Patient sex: F
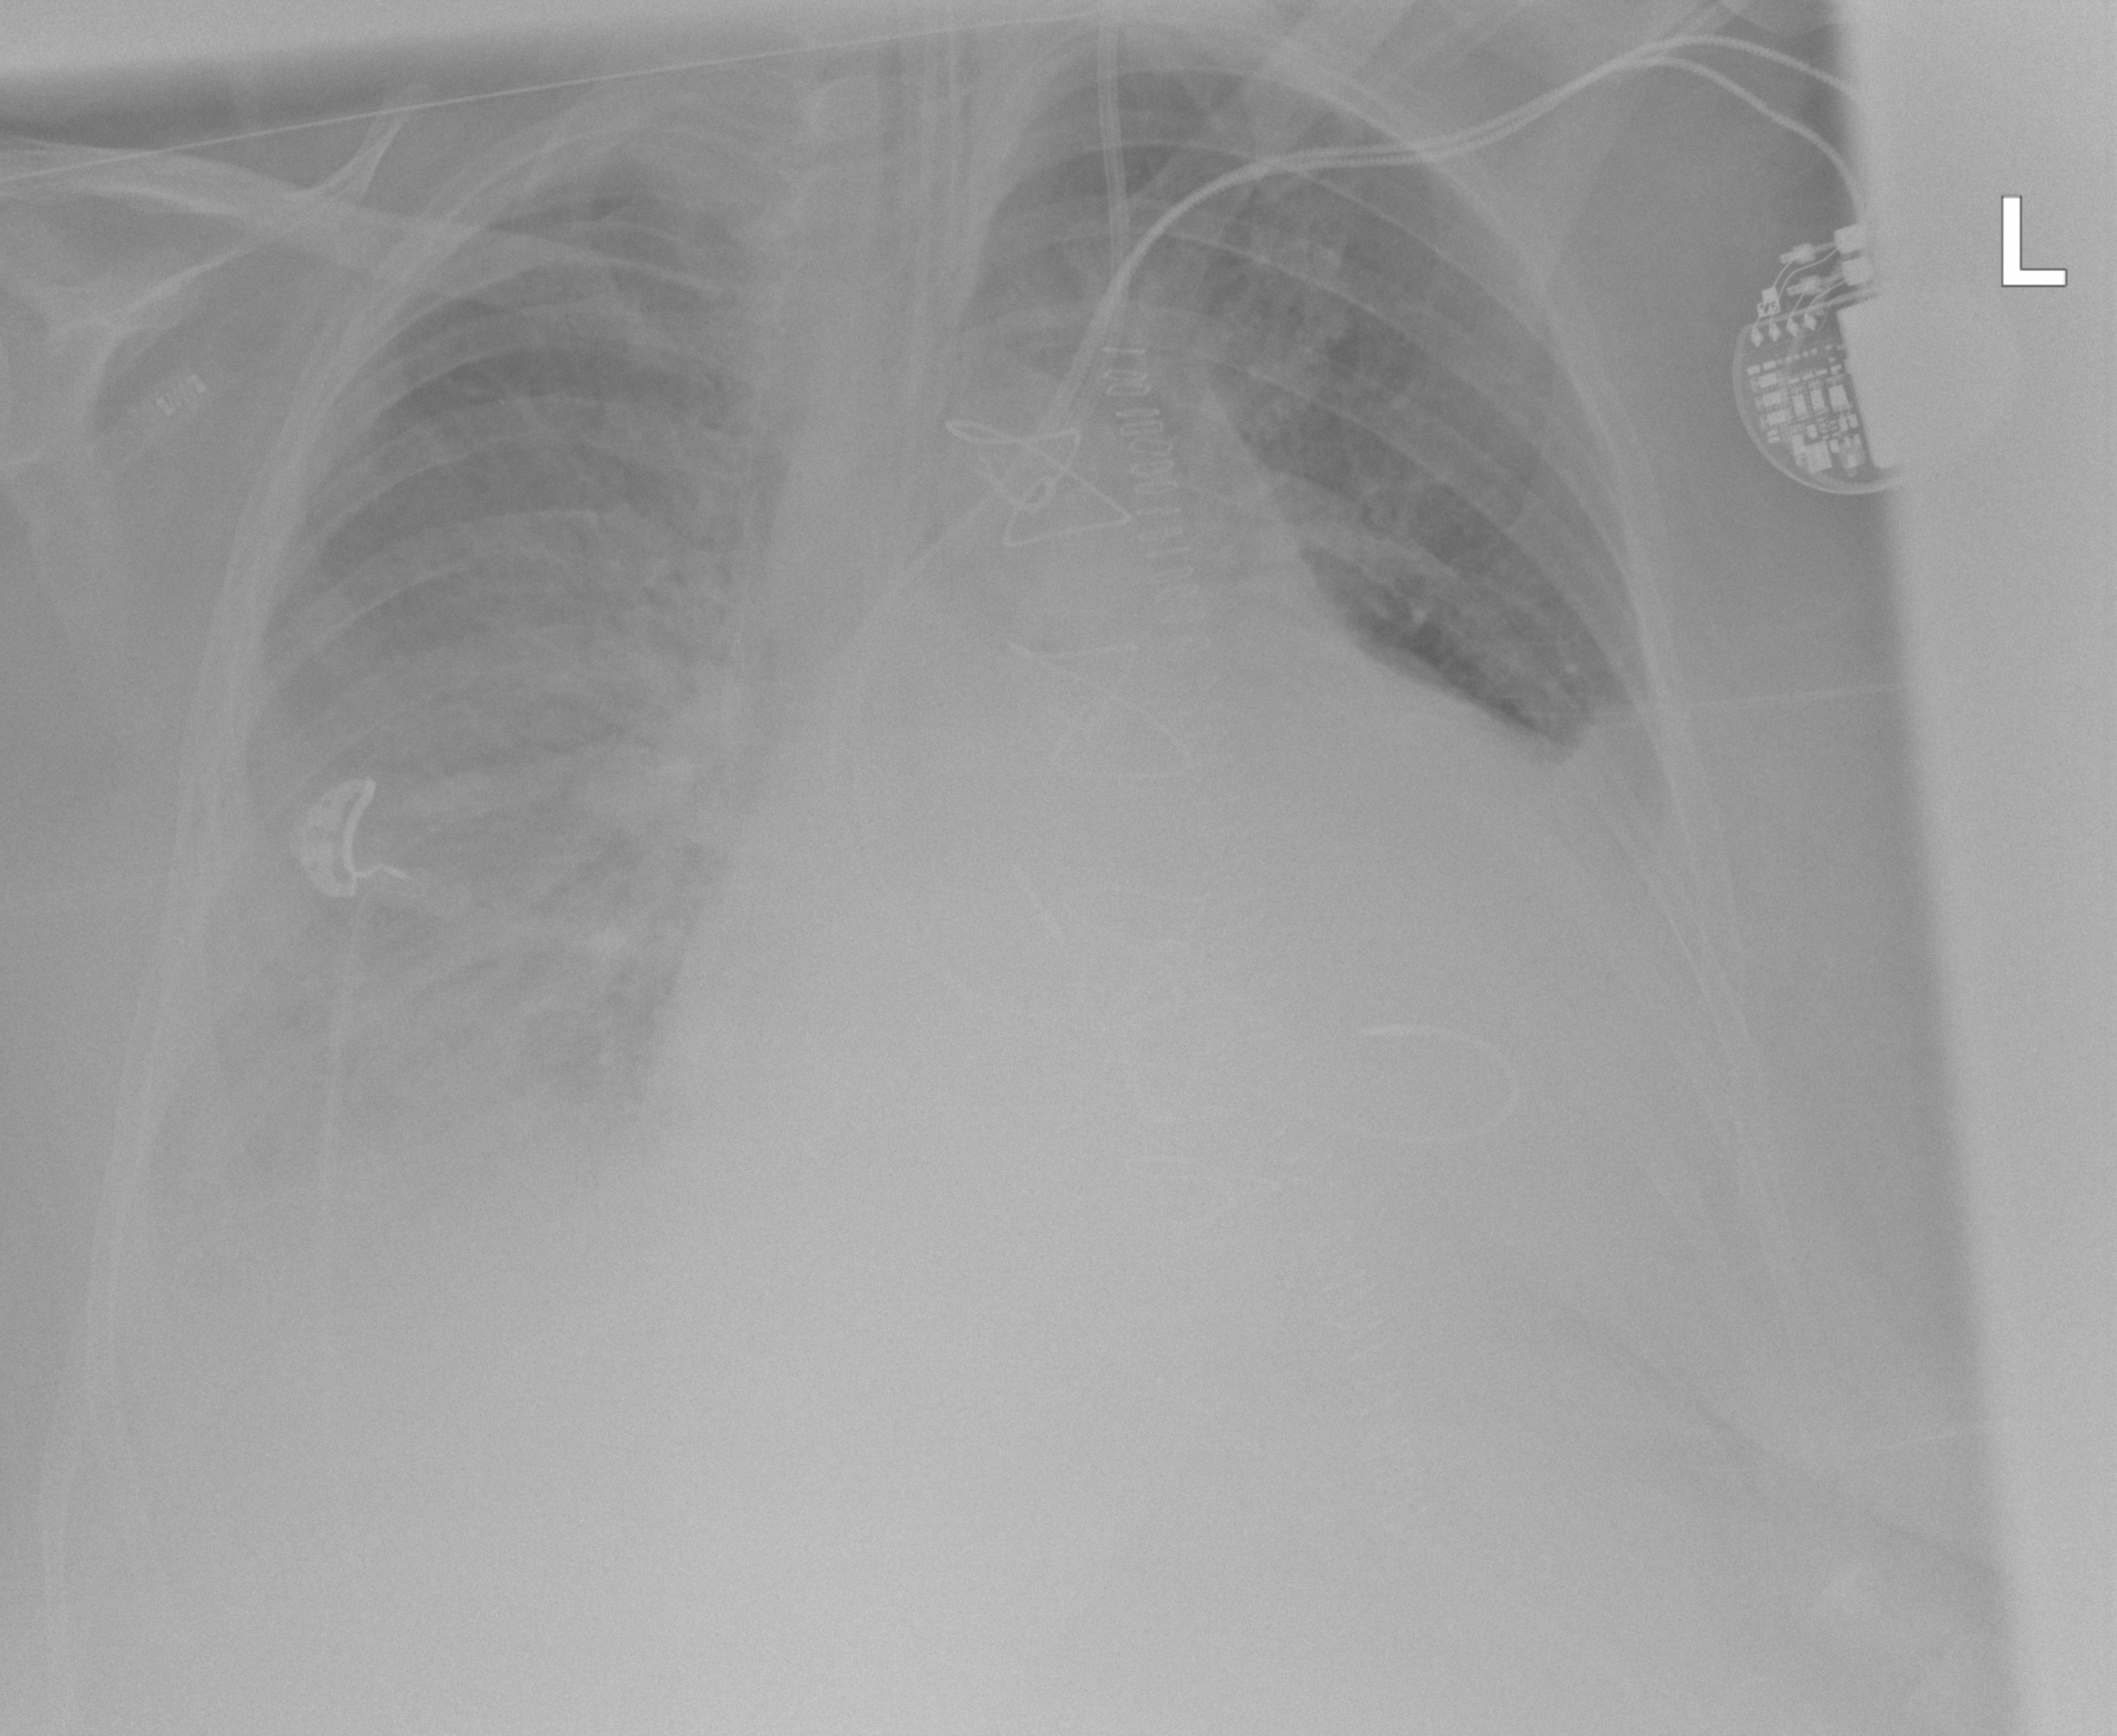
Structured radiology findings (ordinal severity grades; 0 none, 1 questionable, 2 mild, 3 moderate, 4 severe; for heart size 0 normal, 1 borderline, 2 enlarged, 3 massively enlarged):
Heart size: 2
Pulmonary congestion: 2
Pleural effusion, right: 3
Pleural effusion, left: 2
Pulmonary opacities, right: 3
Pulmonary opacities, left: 0
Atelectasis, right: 3
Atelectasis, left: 2